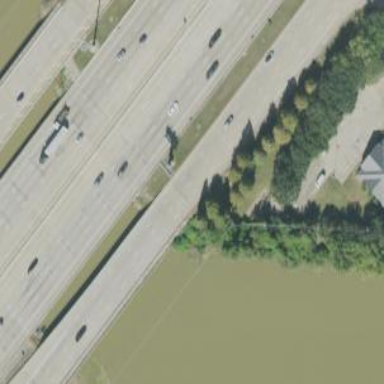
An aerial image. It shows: There is secondary road bridge with frontage road.